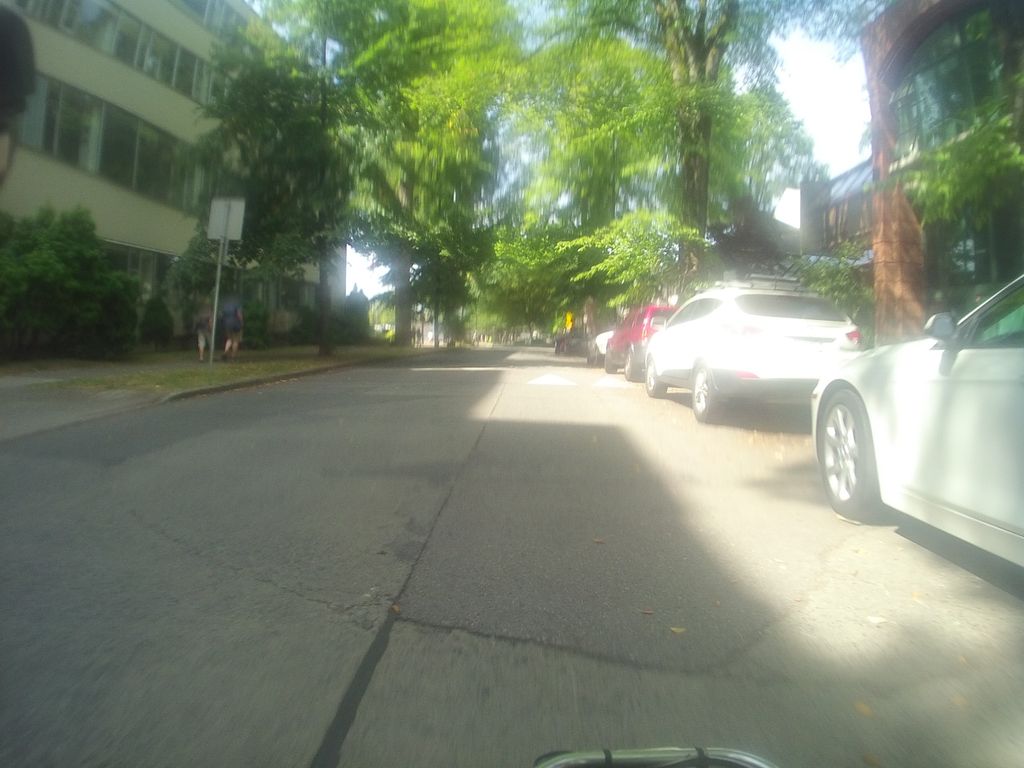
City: vancouver